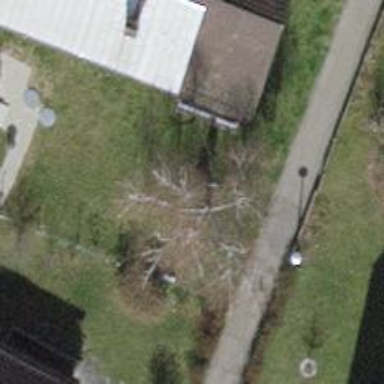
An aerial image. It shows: Urban area featuring tree as natural element.